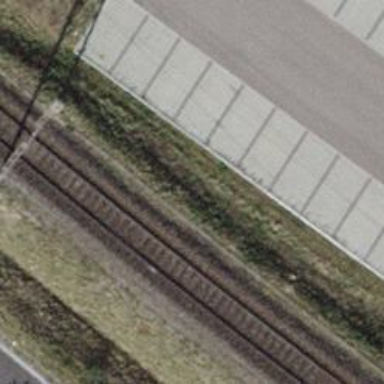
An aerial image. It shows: Single-track railway with electrified contact lines.